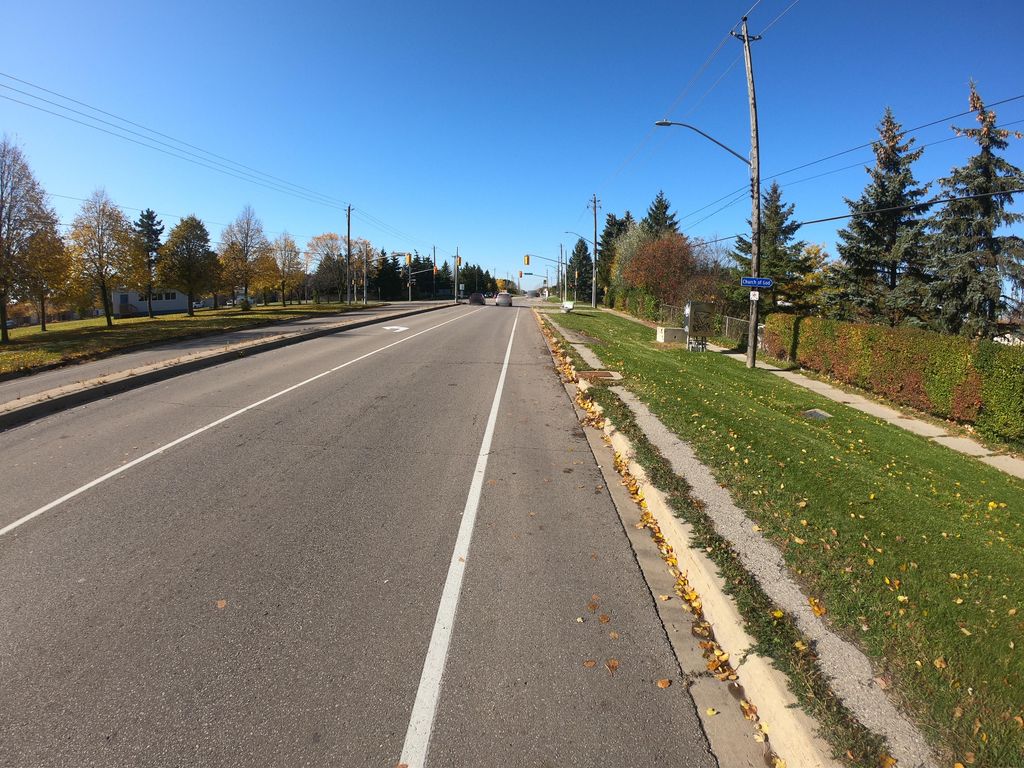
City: kitchener-waterloo